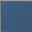
Piece: xx